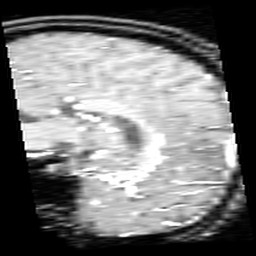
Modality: inplaneT1
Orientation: sagittal
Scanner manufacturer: ge
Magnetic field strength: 3 T
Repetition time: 0.2 s
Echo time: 0.0036 s